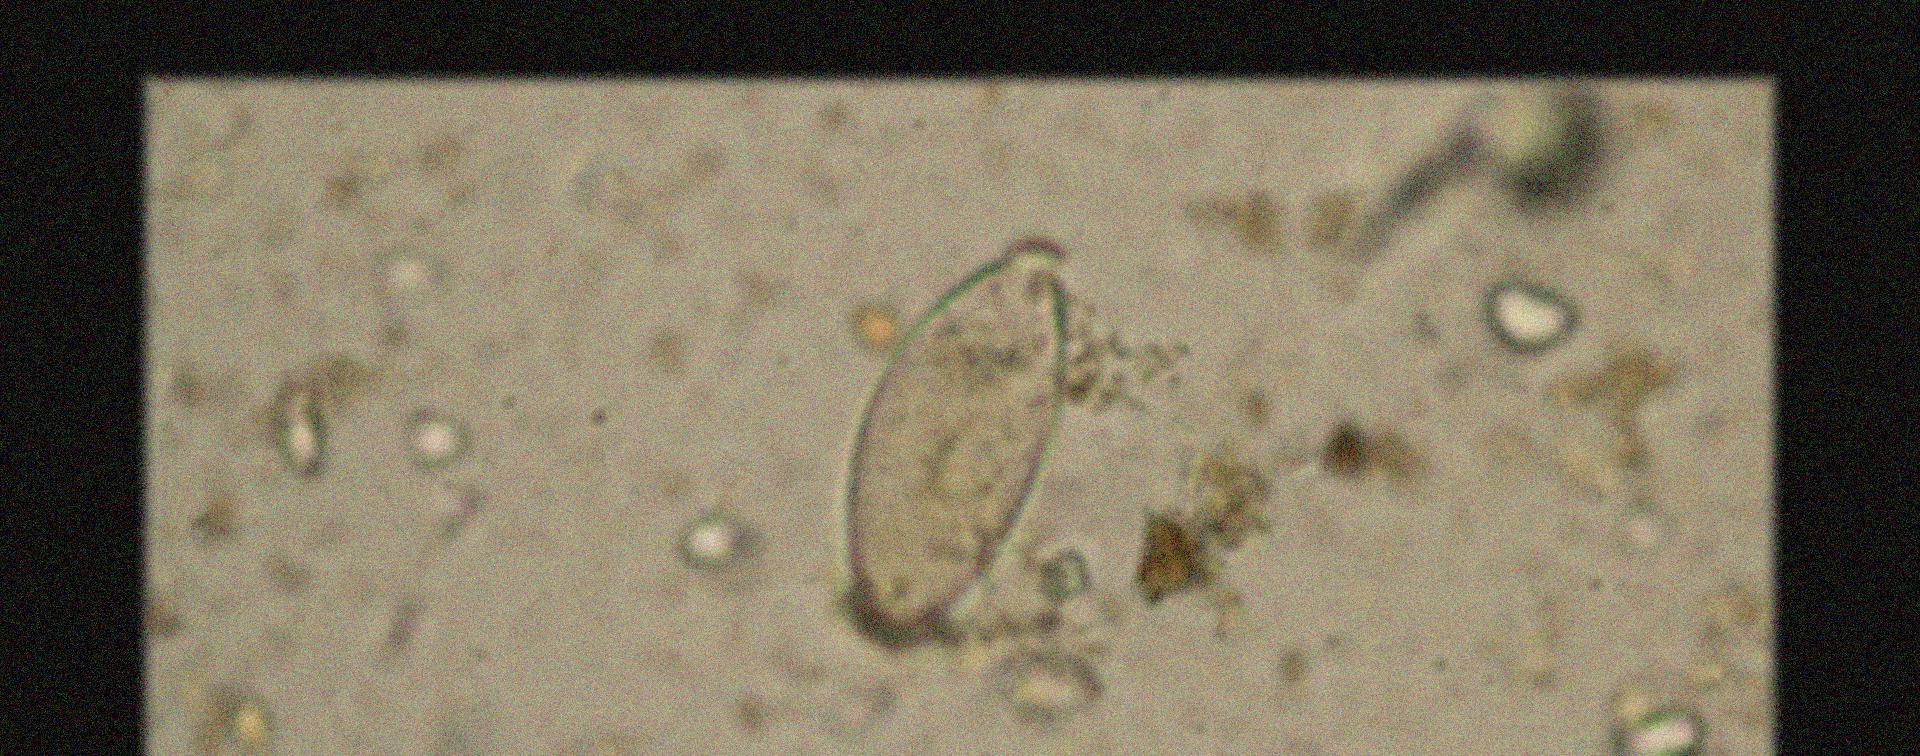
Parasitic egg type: Fasciolopsis buski